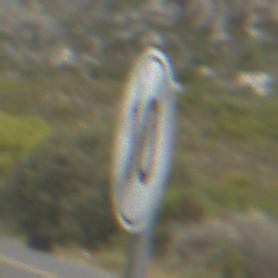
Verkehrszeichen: EndeGeschwindigkeit10
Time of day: Midday
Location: Outdoor (Nature)
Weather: Overcast
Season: NotSpecified
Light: Natural